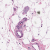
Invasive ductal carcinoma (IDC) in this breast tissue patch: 0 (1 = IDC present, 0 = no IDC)